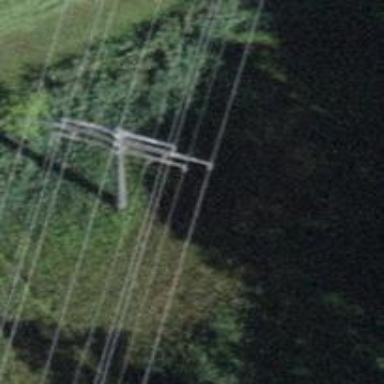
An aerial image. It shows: Power tower.